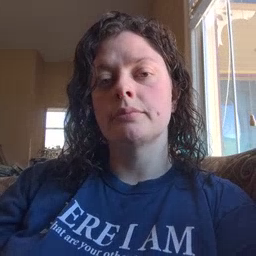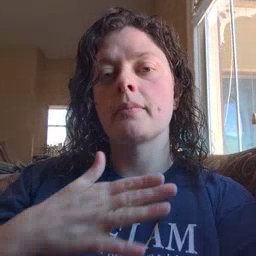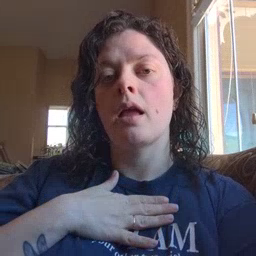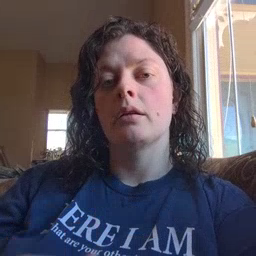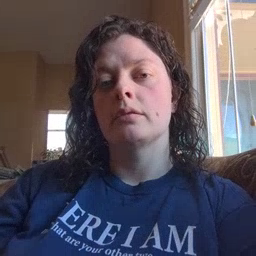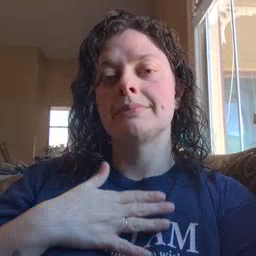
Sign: minemy